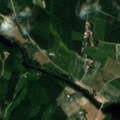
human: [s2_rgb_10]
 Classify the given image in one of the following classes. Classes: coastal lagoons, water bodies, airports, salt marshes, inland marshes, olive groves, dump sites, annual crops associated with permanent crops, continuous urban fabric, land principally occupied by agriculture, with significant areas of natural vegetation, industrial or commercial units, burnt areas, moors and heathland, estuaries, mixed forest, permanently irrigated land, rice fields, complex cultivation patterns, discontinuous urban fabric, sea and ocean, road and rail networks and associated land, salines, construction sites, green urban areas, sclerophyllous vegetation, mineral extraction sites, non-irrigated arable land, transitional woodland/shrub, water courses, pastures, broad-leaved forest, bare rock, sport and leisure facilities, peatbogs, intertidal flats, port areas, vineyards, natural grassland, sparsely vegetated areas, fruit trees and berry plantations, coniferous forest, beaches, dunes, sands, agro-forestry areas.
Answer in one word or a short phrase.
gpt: non-irrigated arable land, land principally occupied by agriculture, with significant areas of natural vegetation, coniferous forest, mixed forest, transitional woodland/shrub